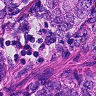
Metastatic tissue present: yes